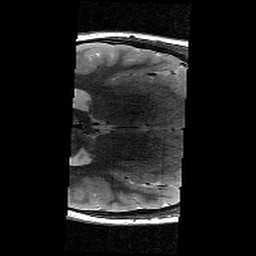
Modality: T2w
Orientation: axial
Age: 10
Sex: male
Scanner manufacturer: siemens
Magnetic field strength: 3 T
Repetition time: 9.23 s
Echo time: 0.067 s